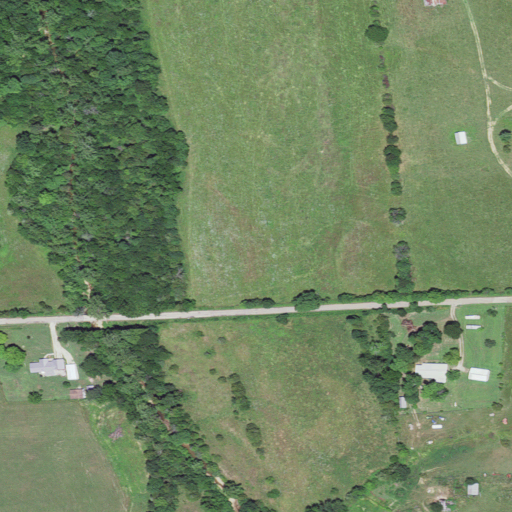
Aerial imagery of valley in Missouri named Coon Hollow containing pasture, mixed forest, open development, deciduous forest, and low intensity development